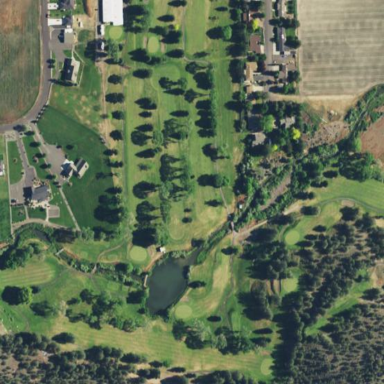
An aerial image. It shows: Golf course surrounded by greenery.